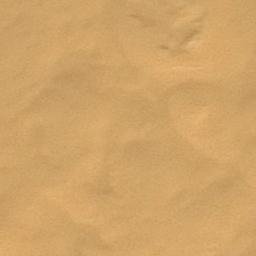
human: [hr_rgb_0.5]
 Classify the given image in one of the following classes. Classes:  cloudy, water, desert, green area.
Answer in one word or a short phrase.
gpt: desert